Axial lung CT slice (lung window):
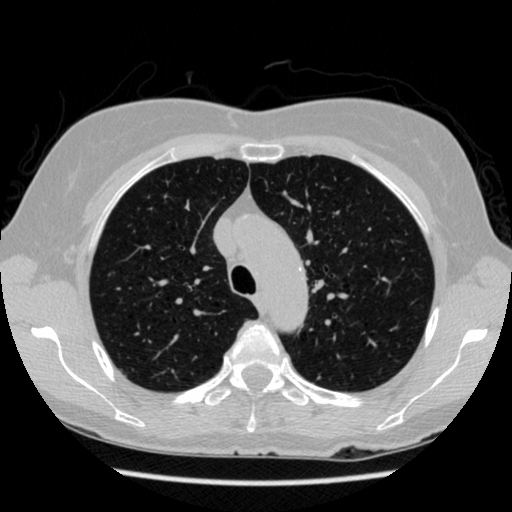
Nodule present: no